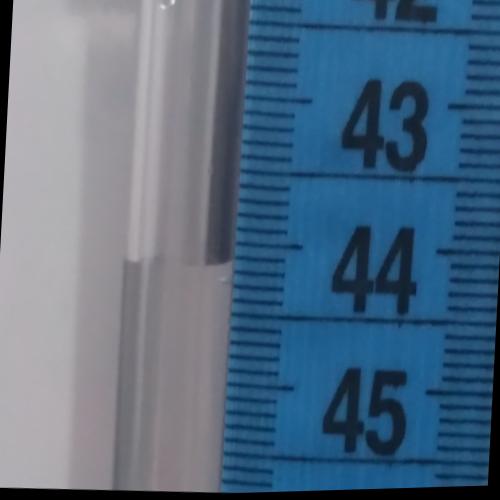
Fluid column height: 44.1 cm